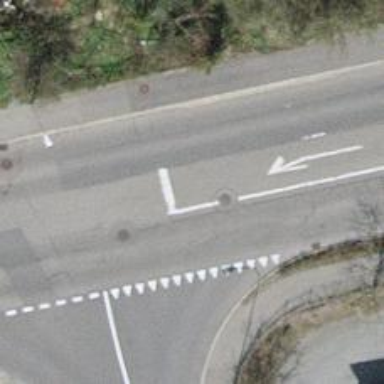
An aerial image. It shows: Bus stop with designated stop position for public transport.